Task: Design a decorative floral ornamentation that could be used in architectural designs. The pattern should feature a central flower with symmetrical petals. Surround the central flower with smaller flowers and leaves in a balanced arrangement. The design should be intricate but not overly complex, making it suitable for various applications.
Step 704:
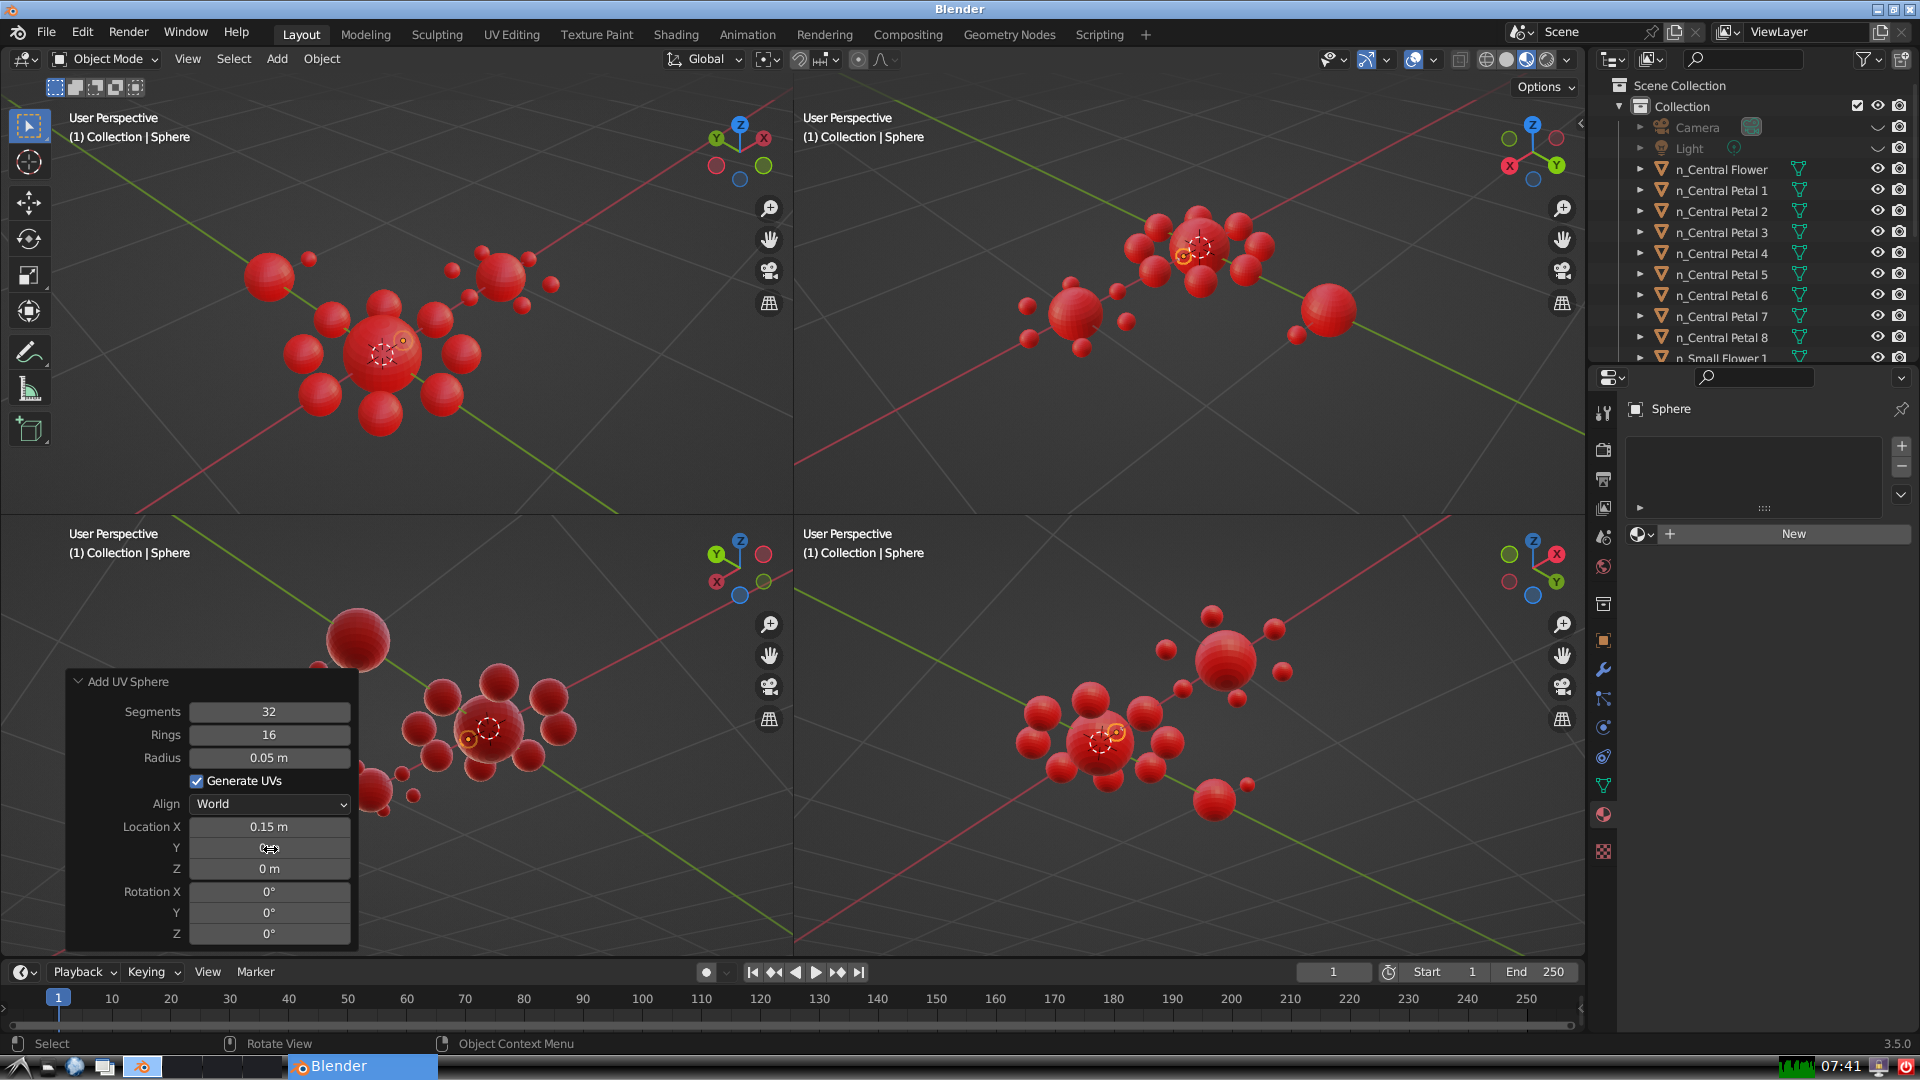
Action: click: no